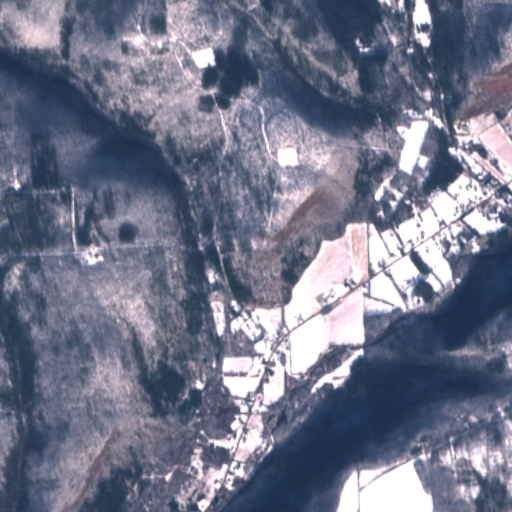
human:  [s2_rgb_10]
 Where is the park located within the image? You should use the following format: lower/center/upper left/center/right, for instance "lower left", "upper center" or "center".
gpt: The park is located in the center of the image.
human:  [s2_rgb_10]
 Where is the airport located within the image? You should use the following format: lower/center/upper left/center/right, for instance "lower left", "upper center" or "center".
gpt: There is no airport in the image.